Field crop: maize
Growth stage: 2
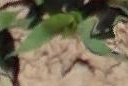
Species: maize